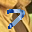
Label: 7